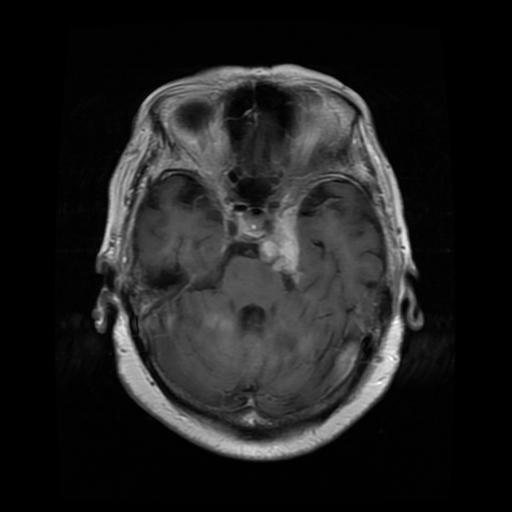
Label: meningioma